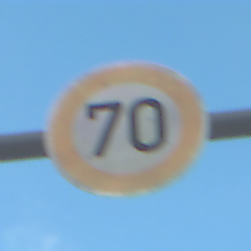
Verkehrszeichen: Geschwindigkeit70
Umgebung: Outdoor, RoadRail
Tageszeit: SunriseSunset
Wetter: PartlyCloudy
Licht: Natural
Jahreszeit: NotSpecified
Kontrast: LowContrast